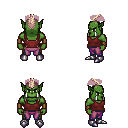
a pixel art fantasy rpg character, male body template, orc, green skin, maroon pirate shirt, magenta pants, white blonde short mohawk hairstyle, leather bracers, metal boots, four views (front, back, left, right), 2x2 character sprite sheet, small pixel art, hard edges, no anti-aliasing